Interaction volume radius: 5 \u00c5
Interaction volume height: 10 \u00c5
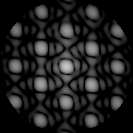
Disorder parameter: 0.1202